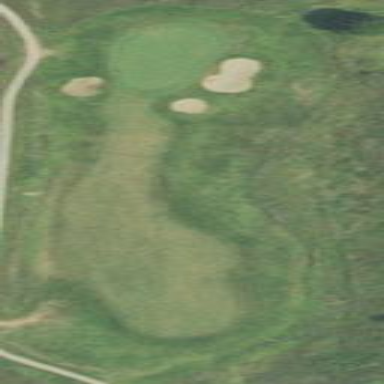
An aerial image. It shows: Area of rough grass used for golf.